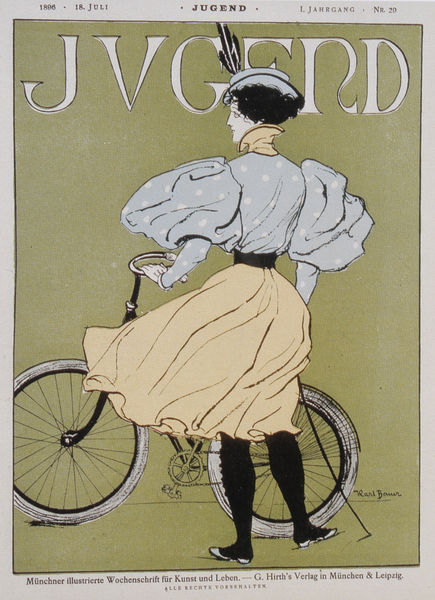
Titel: Titelblatt-Illustration aus "Jugend", 1.Jg. Nr.29
Künstler: Karl Bauer
Standort: München
Institution: Stadtmuseum
Schlagwörter: blau, feder, hand, weiß, grün, frau, frisur, haar, hintergrund, hut, kleid, profil, rücken, schwarz, zeichnung, dame, gürtel, beige, rock, arme, bluse, falten, federn, gesicht, kleidung, kragen, ärmel, bild, signatur, wind, haare, stehend, blässe, puffärmel, räder, deutschland, hellblau, taille, rückenansicht, schrift, schuhe, grafik, graphik, speichen, werbung, französisch, rad, jugendstil, freizeit, sport, inschrift, punkte, strümpfe, gepunktet, münchen, jugend, rückenfigur, druck, lithographie, titel, zeitschrift, buchstaben, tupfen, plakat, überschrift, peitsche, titelblatt, lautrec, fahrrad, toulouse-lautrec, cover, deckblatt, magazin, titelbild, ausstellung, ausstellungsplakat, strumpfhose, empire, gamaschen, wochenschrift, bauschärmel, fahhrad, getupft, lenker, reifen, schwarze strümpfe, typografie, wehender rock, wespentaille